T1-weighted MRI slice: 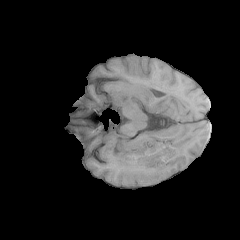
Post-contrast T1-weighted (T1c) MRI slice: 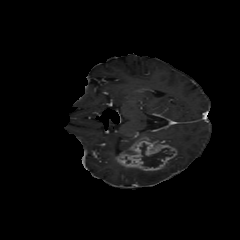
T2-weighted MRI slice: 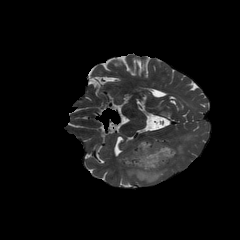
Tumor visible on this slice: yes